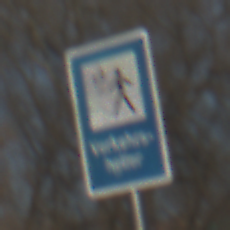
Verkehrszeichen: Verkehrshelfer
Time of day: MorningAfternoon
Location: Outdoor (Nature)
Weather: PartlyCloudy
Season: NotSpecified
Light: Natural